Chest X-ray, PA view. Patient: 55 years old, sex M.
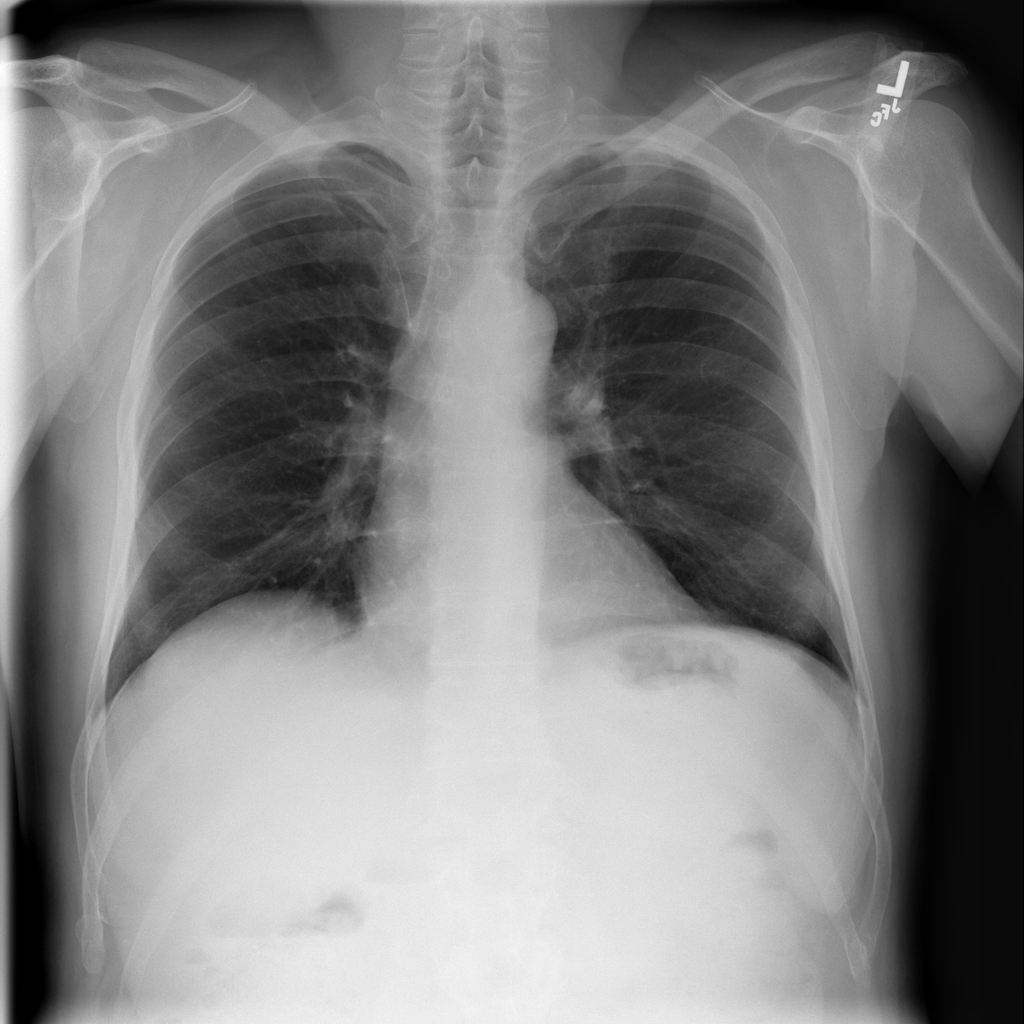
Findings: No Finding